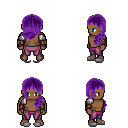
a pixel art fantasy rpg character, male body template, human, dark skin, steel arm armor, magenta pants, purple left-swept hairstyle, cloth bracers, white slippers, four views (front, back, left, right), 2x2 character sprite sheet, small pixel art, hard edges, no anti-aliasing